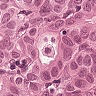
Metastatic tissue present: yes